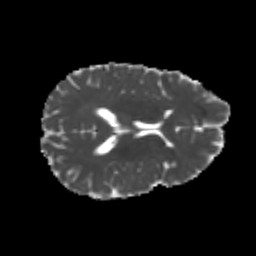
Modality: MD
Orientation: axial
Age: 22
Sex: female
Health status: healthy
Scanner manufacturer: philips
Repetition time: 7.385 s
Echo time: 0.08599 s